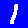
Digit: 1